Interaction volume radius: 5 \u00c5
Interaction volume height: 20 \u00c5
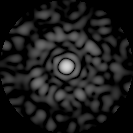
Disorder parameter: 0.8235